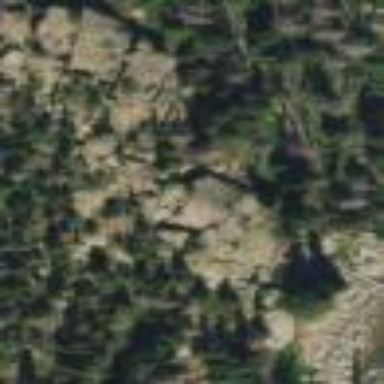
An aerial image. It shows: Landscape dominated by bare rock.